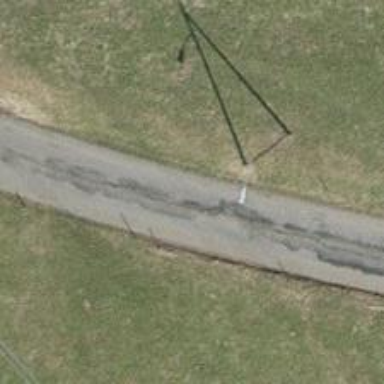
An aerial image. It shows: Power pole.